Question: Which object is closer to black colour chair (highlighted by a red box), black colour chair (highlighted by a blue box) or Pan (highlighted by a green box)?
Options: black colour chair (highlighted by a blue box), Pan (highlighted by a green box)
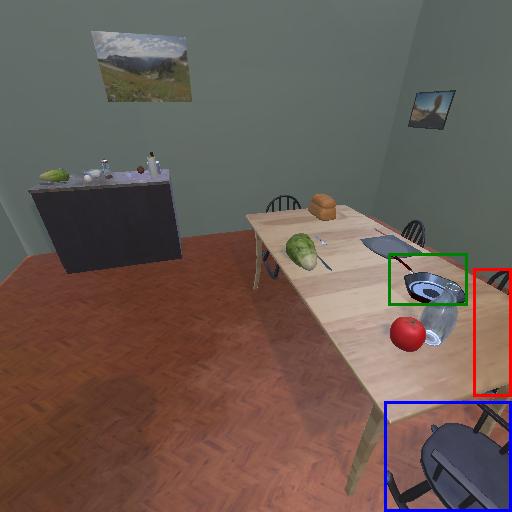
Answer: black colour chair (highlighted by a blue box)